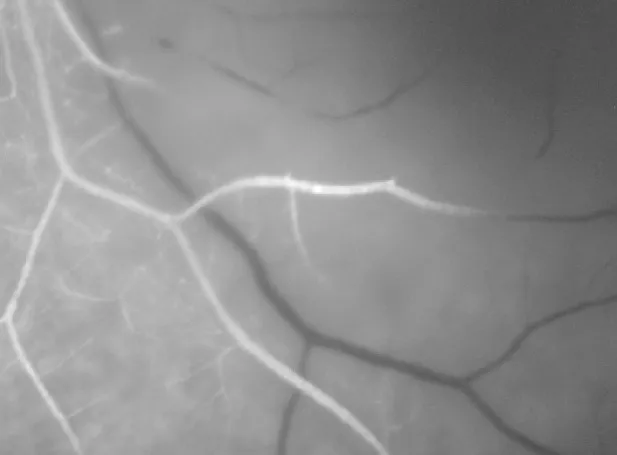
Magnification of fluorescein angiography where intraluminal microparticles can be evidenced.
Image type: ophthalmic_imaging (ophthalmic_angiography)